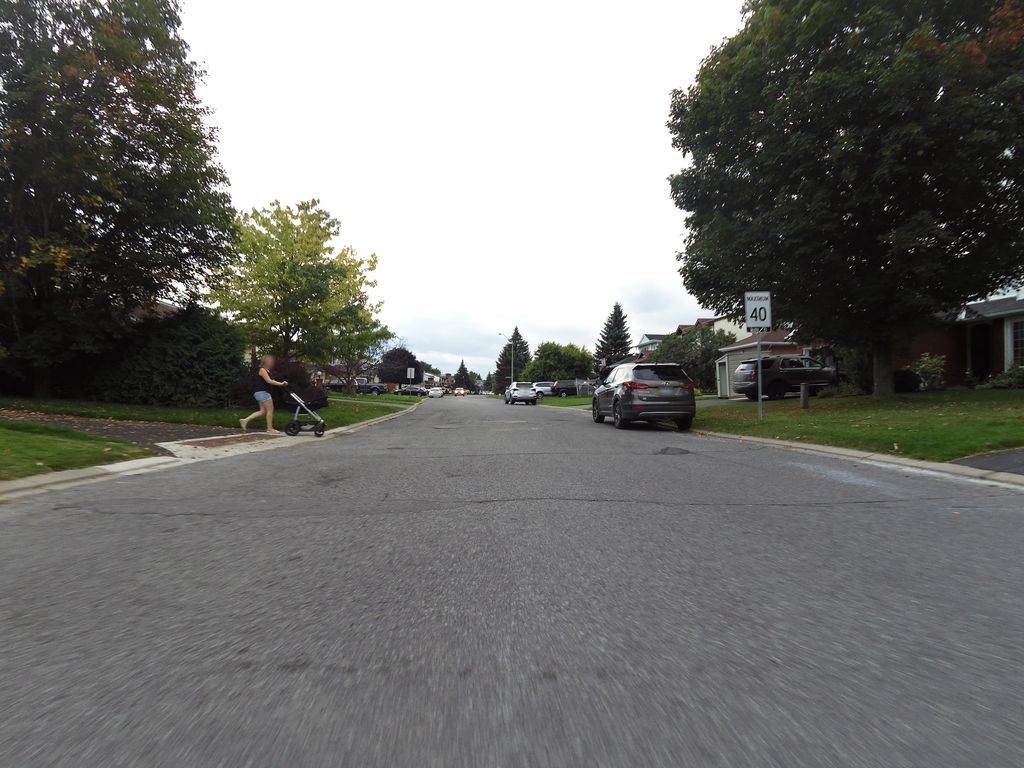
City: ottawa-gatineau